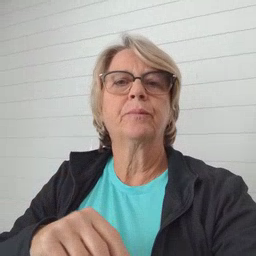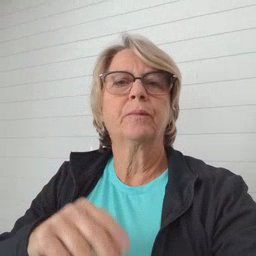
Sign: cowboy